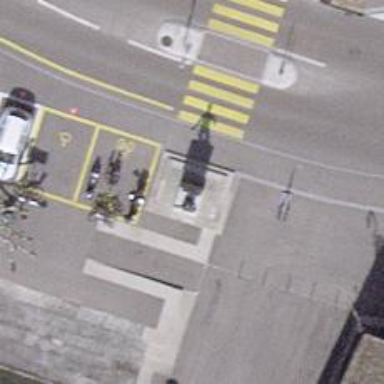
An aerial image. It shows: Historic memorial.